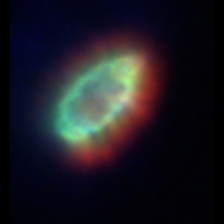
Taxon: Heterocapsa
Group: Dinoflagellates